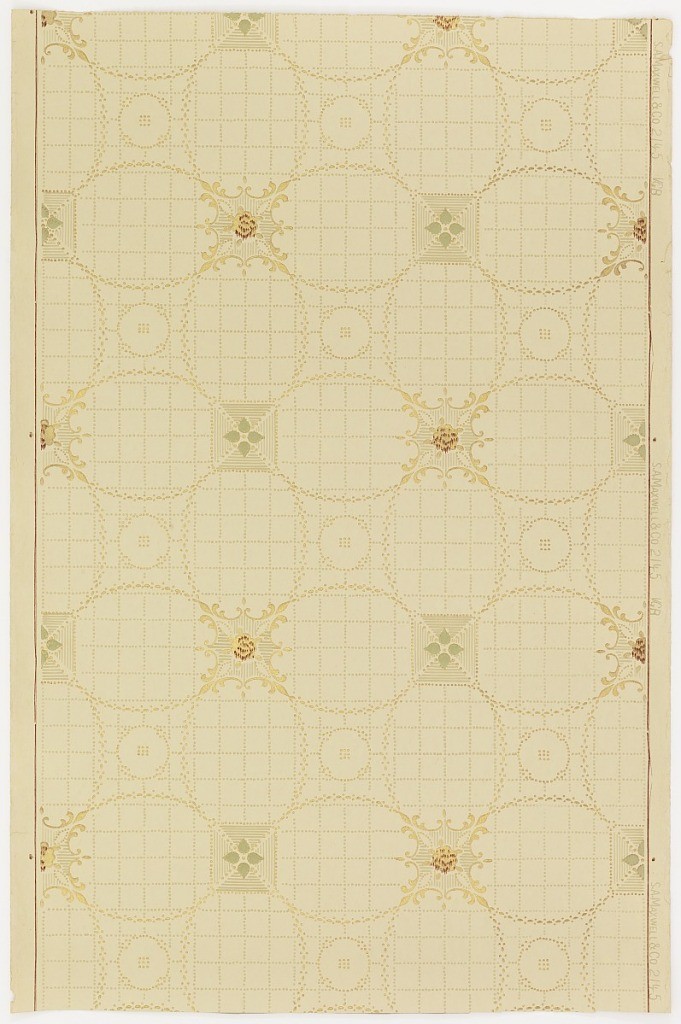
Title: Ceiling paper
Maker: Maxwell & Co., S.A., Chicago, Illinois, USA
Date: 1905–1915
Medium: Machine-printed paper, liquid mica
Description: Large quatrefoil shapes composed of four marquize or pointy ovals with a squarish boss in the center. These are printed over a tan background with a small grid pattern.